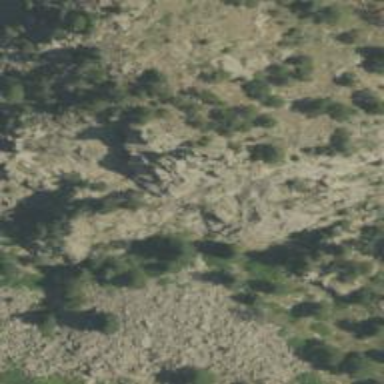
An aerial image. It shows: Crag climbing spot located at natural cliff.